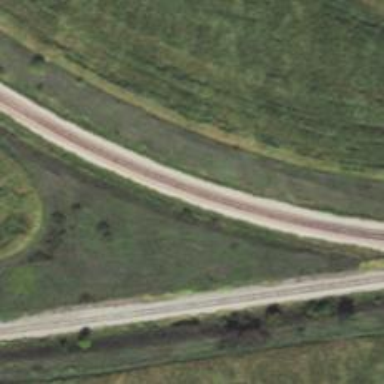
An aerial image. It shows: Railway track.